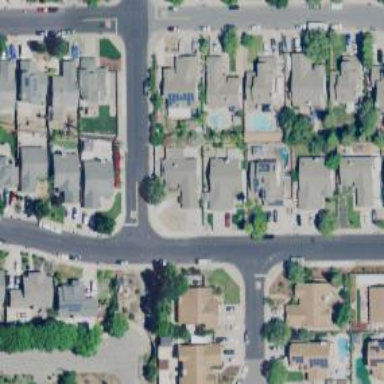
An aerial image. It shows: This residential area consists of single-family homes.